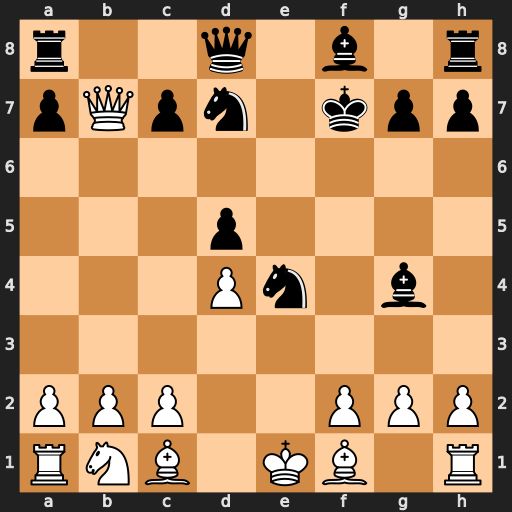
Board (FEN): r2q1b1r/pQpn1kpp/8/3p4/3Pn1b1/8/PPP2PPP/RNB1KB1R
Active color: w
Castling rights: KQ
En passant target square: -
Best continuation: Qxd5+ Be6 Qxe4